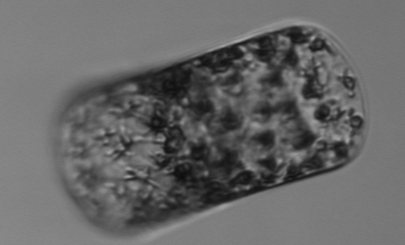
Label: Guinardia_flaccida